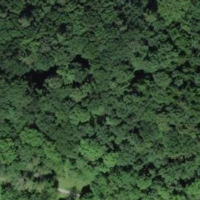
EUNIS habitat code: 41
Species observed at this site:
Veronica chamaedrys
Knautia arvensis